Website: apple-inc
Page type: receipt
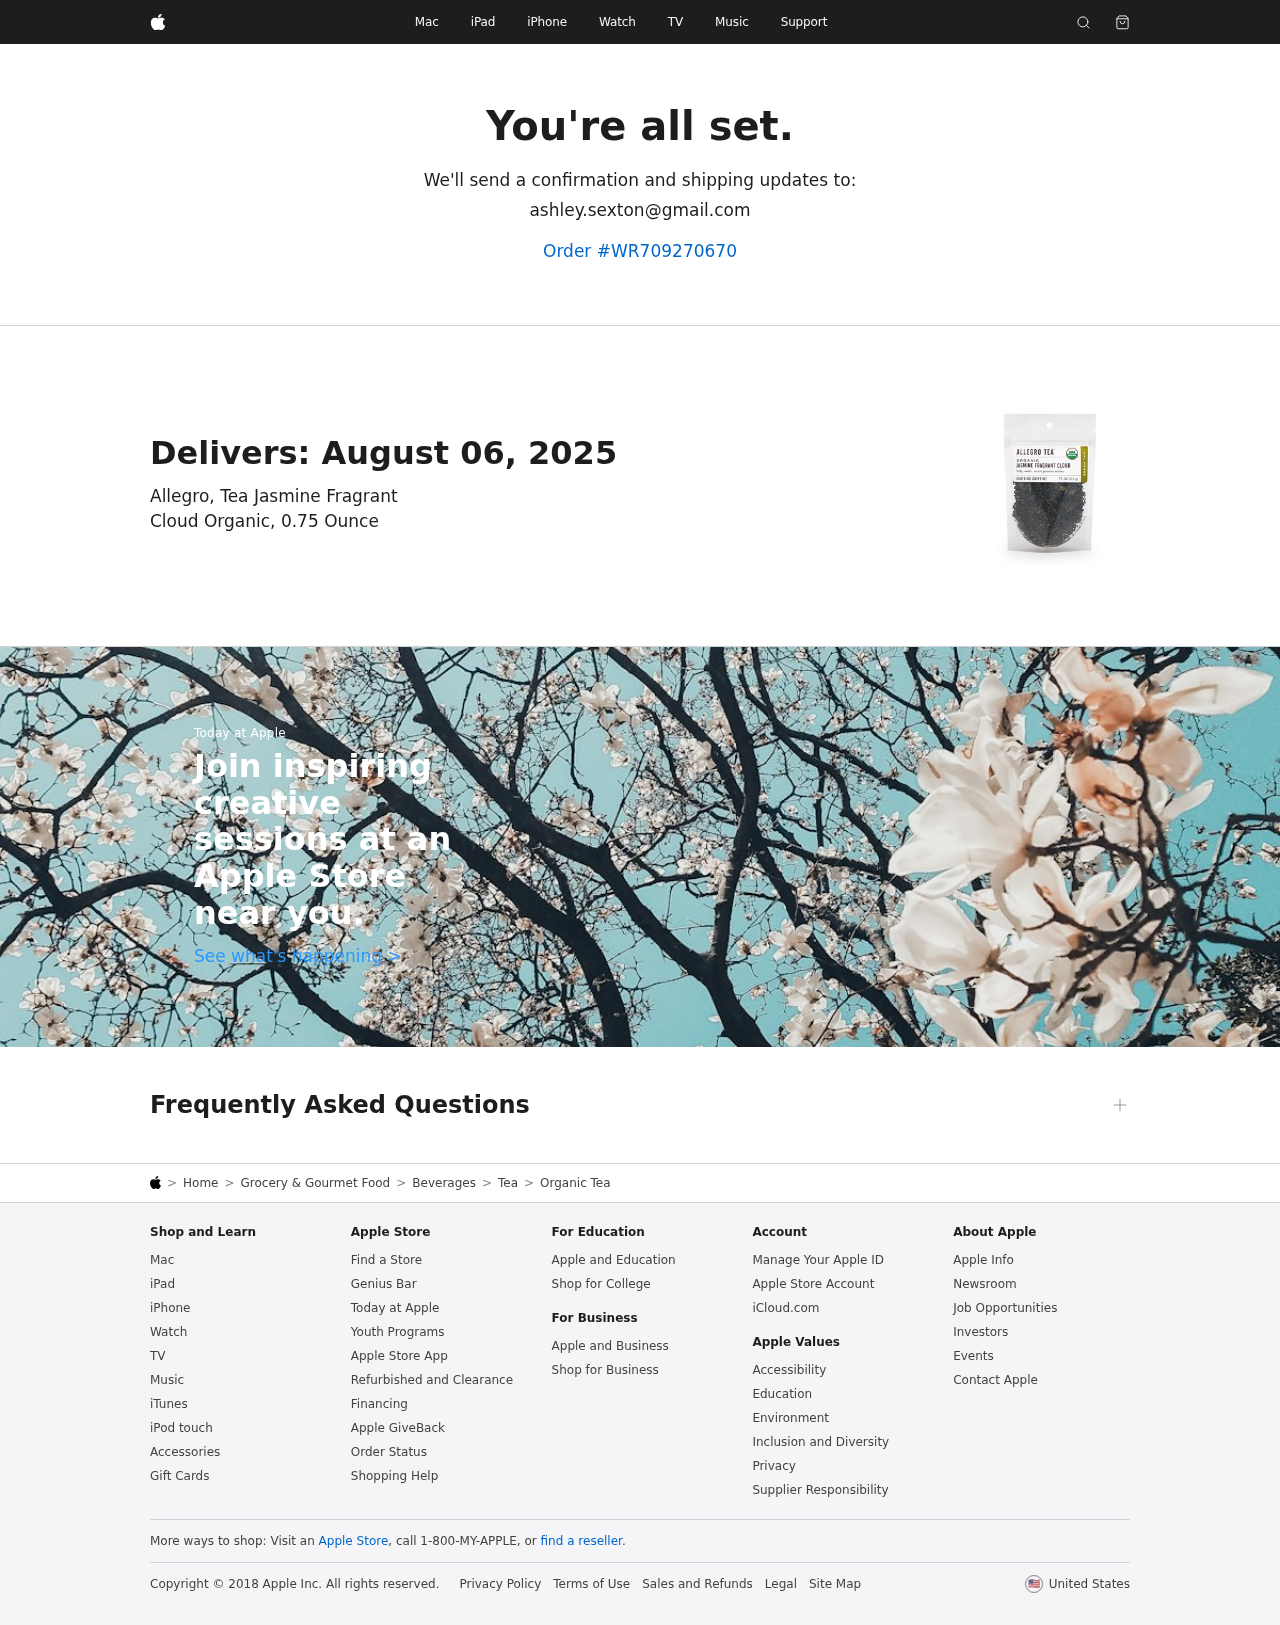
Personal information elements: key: PII_EMAIL
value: ashley.sexton@gmail.com
Product elements: key: PRODUCT1_BREADCRUMB
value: Home
Grocery & Gourmet Food
Beverages
Tea
Organic Tea
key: PRODUCT1_NAME
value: Allegro, Tea Jasmine Fragrant Cloud Organic, 0.75 Ounce
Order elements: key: ORDER_ID
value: Order #WR709270670
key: ORDER_DELIVERY_DATE
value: August 06, 2025